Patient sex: M
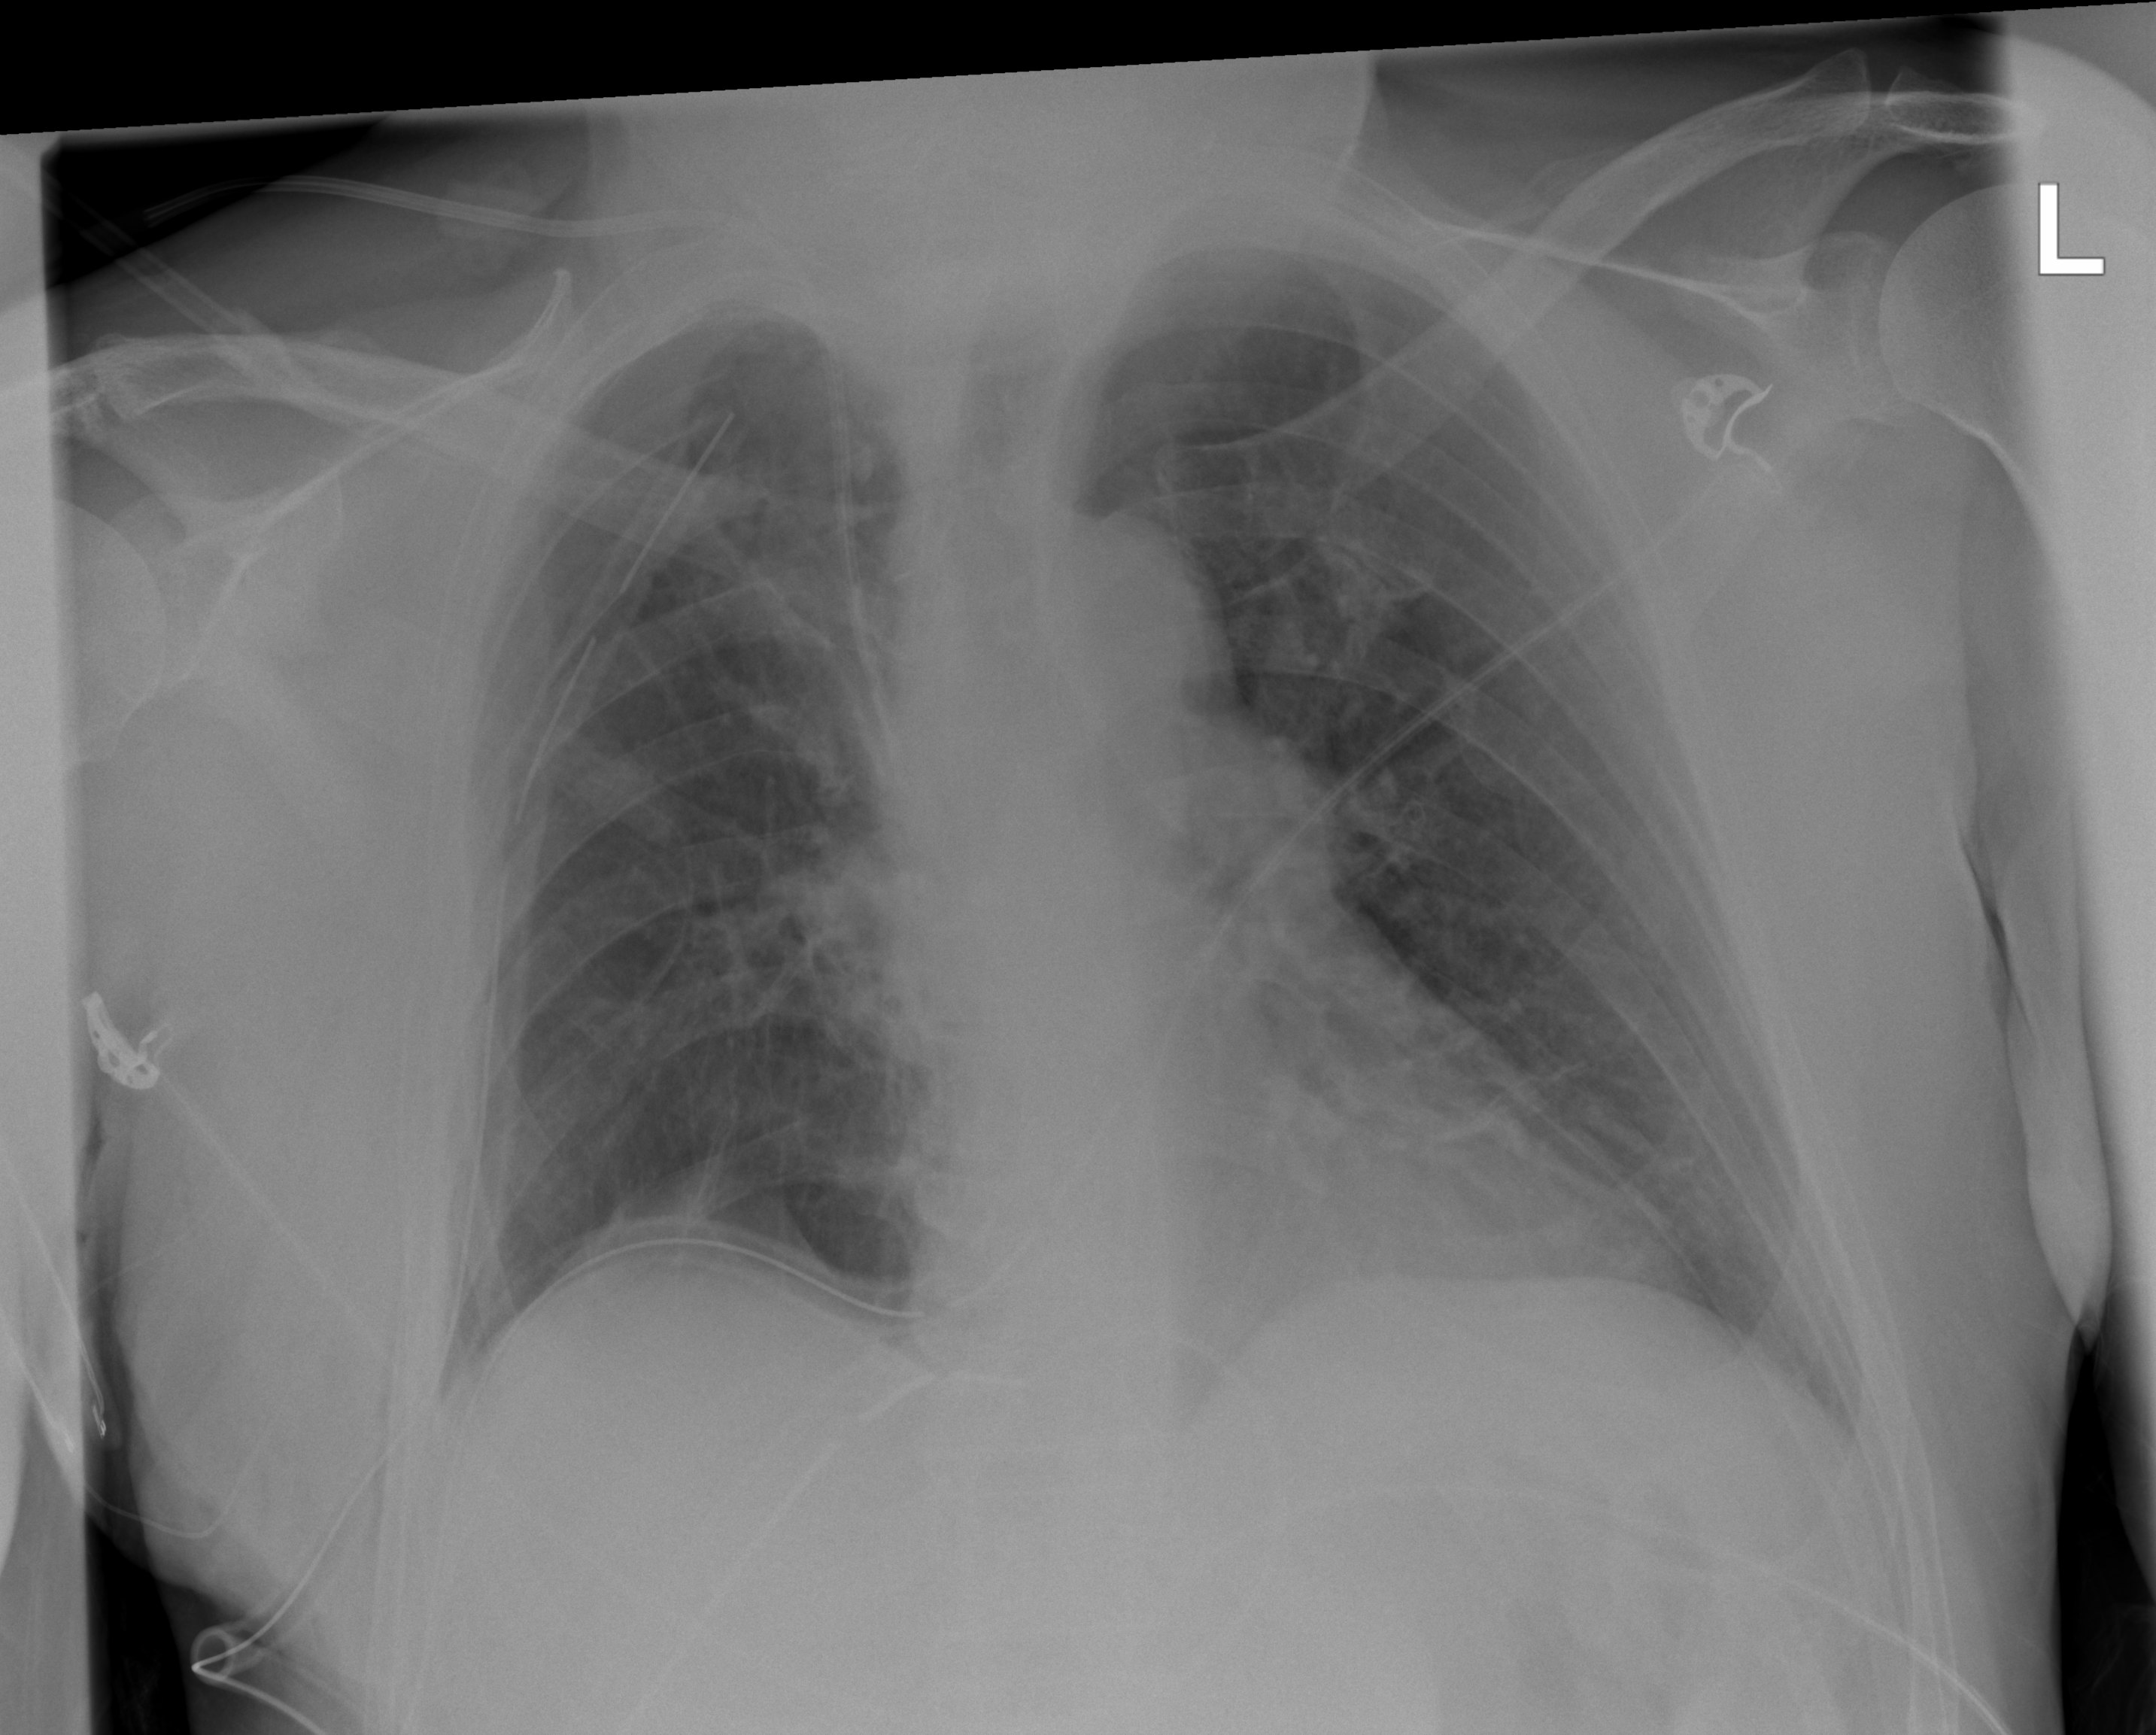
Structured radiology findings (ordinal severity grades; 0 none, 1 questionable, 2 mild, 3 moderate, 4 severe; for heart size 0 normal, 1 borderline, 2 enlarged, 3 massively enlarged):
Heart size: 0
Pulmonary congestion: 0
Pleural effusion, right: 1
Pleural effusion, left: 0
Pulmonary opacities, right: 0
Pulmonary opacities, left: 0
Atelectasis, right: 2
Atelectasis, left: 0